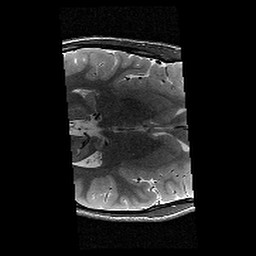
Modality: T2w
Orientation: axial
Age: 11
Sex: male
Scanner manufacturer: siemens
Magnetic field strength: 3 T
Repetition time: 9.23 s
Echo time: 0.067 s